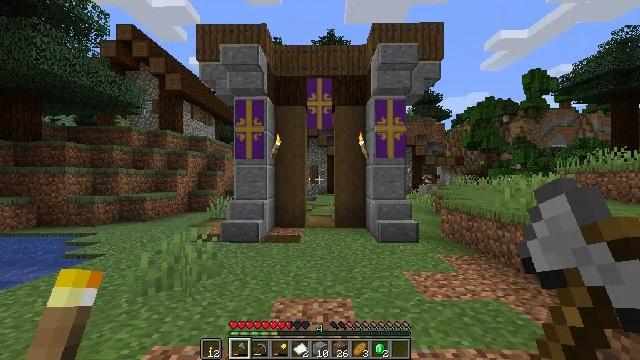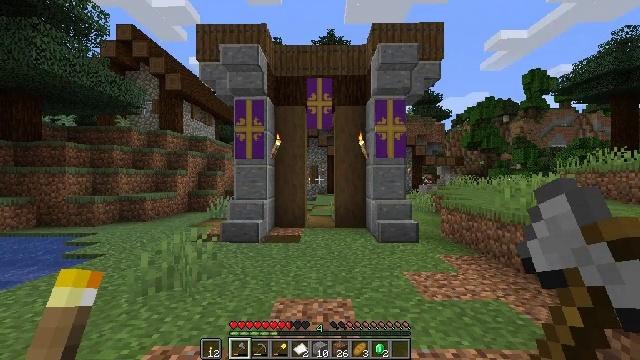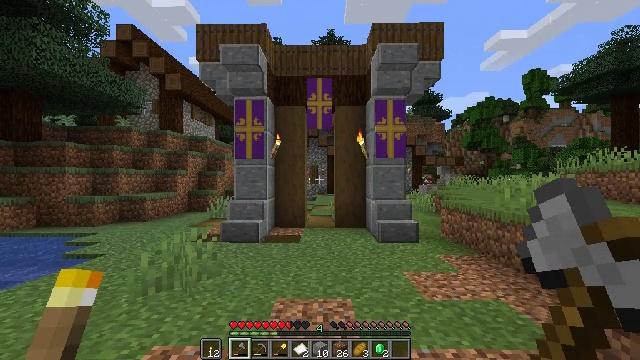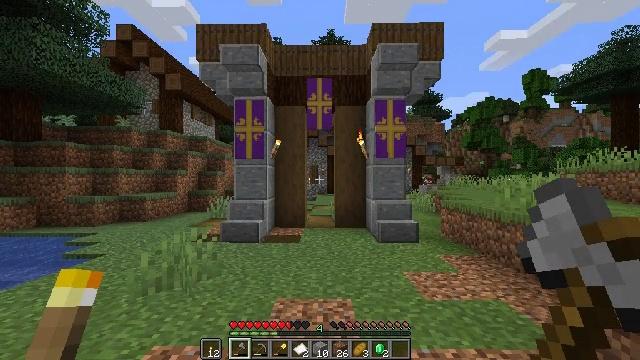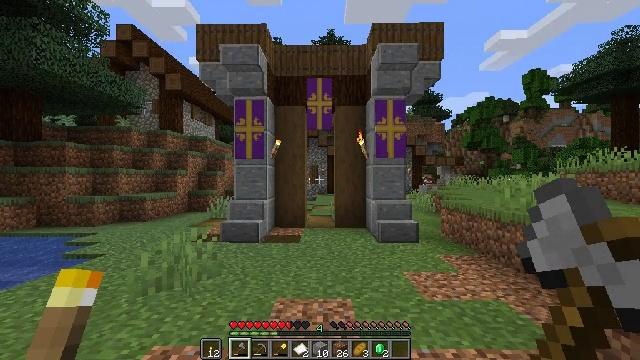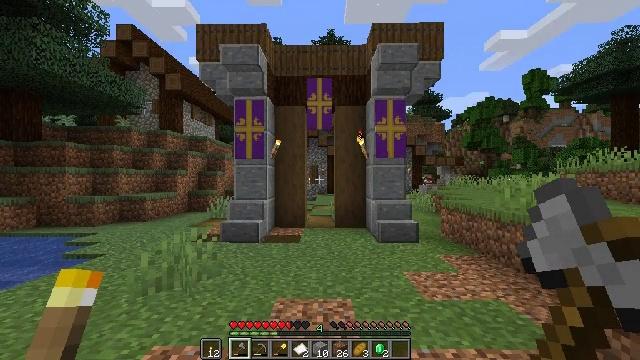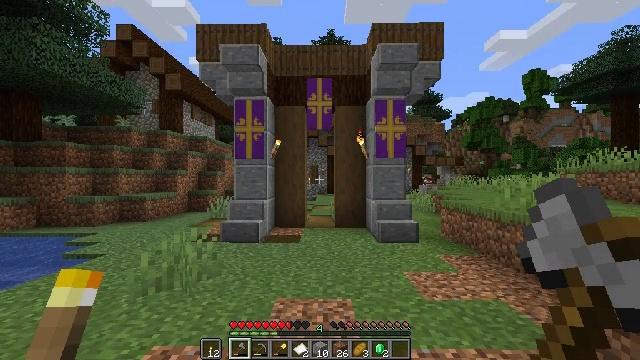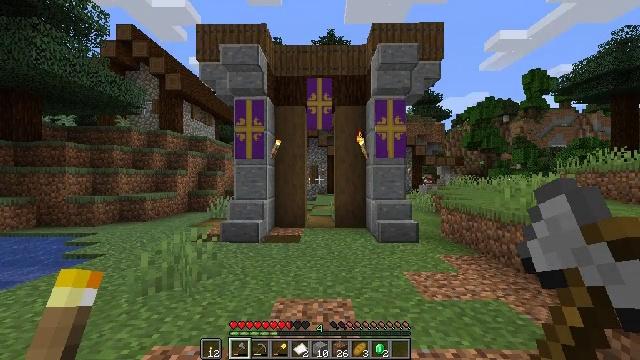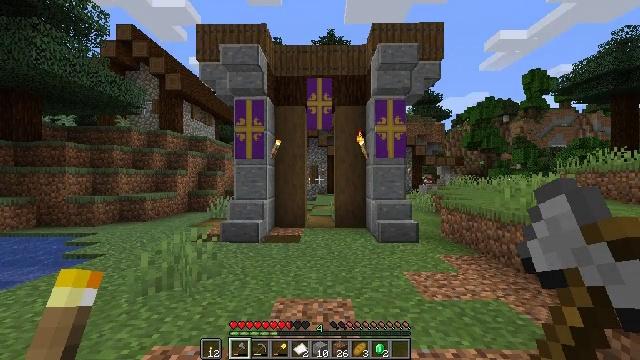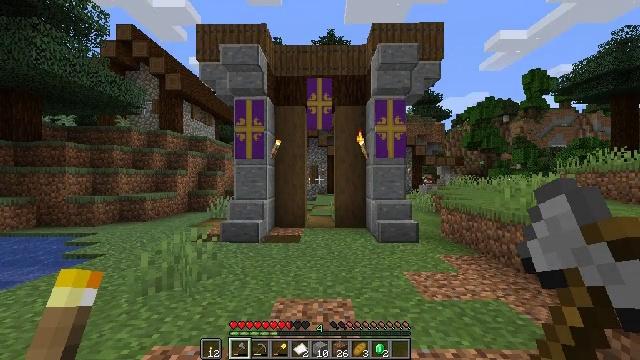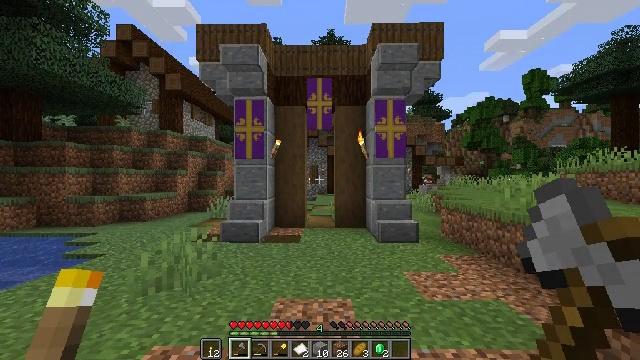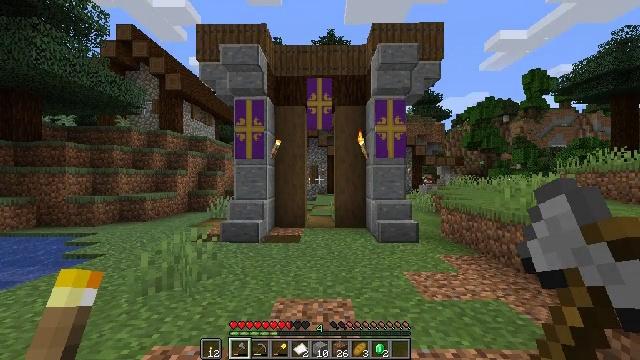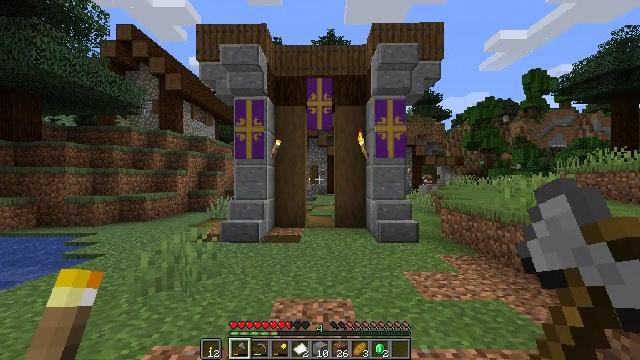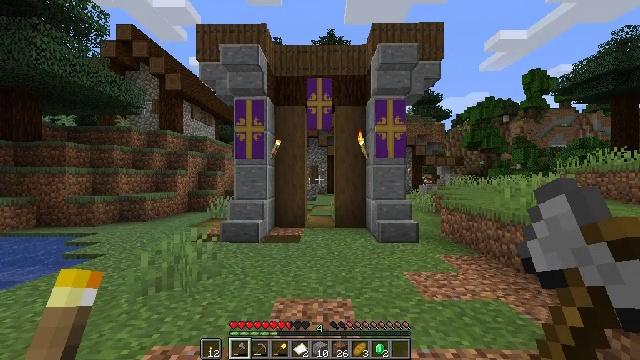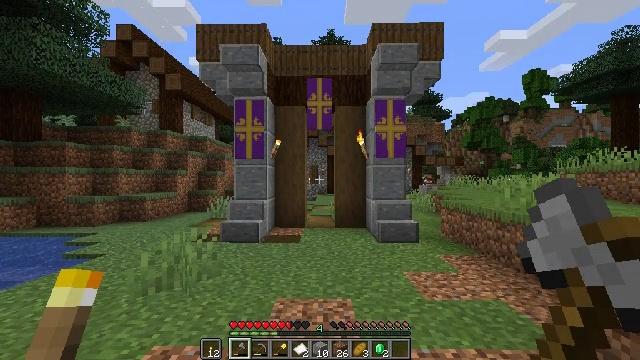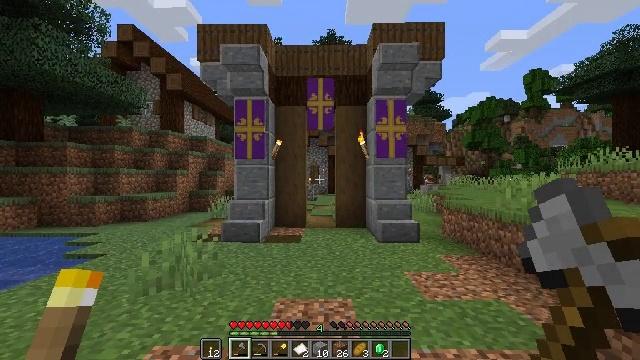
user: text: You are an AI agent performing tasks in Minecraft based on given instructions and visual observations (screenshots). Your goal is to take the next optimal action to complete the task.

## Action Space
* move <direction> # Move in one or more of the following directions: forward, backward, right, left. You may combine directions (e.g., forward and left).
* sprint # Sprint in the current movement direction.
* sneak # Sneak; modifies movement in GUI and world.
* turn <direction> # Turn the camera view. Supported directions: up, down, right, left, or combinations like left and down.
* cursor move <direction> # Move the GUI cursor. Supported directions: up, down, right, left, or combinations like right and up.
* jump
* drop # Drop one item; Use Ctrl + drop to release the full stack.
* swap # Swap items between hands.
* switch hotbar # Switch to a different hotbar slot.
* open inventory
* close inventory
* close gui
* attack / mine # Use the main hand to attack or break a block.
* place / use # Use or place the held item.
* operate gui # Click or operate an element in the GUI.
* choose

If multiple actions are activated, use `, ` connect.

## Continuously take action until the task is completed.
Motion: motion action
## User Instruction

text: Take down the purple wall banner.
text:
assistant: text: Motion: no_op
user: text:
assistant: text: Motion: no_op
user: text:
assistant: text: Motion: no_op
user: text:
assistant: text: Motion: no_op
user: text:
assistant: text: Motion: no_op
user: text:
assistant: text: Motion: no_op
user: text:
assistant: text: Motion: no_op
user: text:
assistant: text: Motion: no_op
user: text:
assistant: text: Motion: no_op
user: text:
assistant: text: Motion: no_op
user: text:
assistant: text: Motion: no_op
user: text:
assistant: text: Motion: no_op
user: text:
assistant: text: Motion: no_op
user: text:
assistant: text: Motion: no_op
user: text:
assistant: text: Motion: no_op
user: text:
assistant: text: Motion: no_op
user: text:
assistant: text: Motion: no_op
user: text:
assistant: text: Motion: no_op
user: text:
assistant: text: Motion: no_op
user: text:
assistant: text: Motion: no_op
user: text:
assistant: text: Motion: no_op
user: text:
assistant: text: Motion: no_op
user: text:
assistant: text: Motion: no_op
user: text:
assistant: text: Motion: no_op
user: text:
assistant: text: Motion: no_op
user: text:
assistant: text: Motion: no_op
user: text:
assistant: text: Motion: no_op
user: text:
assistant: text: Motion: no_op
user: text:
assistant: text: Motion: no_op
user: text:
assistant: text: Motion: no_op